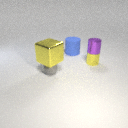
small gray rubber sphere below large yellow metal cube